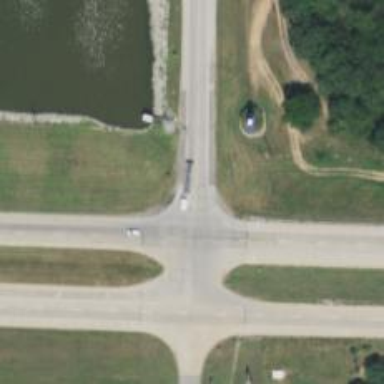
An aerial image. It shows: Stop road.